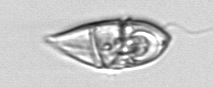
Label: Gyrodinium